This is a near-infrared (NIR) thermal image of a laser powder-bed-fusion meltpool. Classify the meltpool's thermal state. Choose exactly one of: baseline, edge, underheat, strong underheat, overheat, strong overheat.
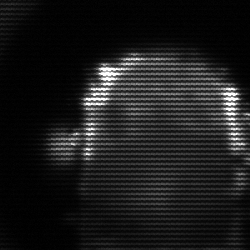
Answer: baseline